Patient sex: F
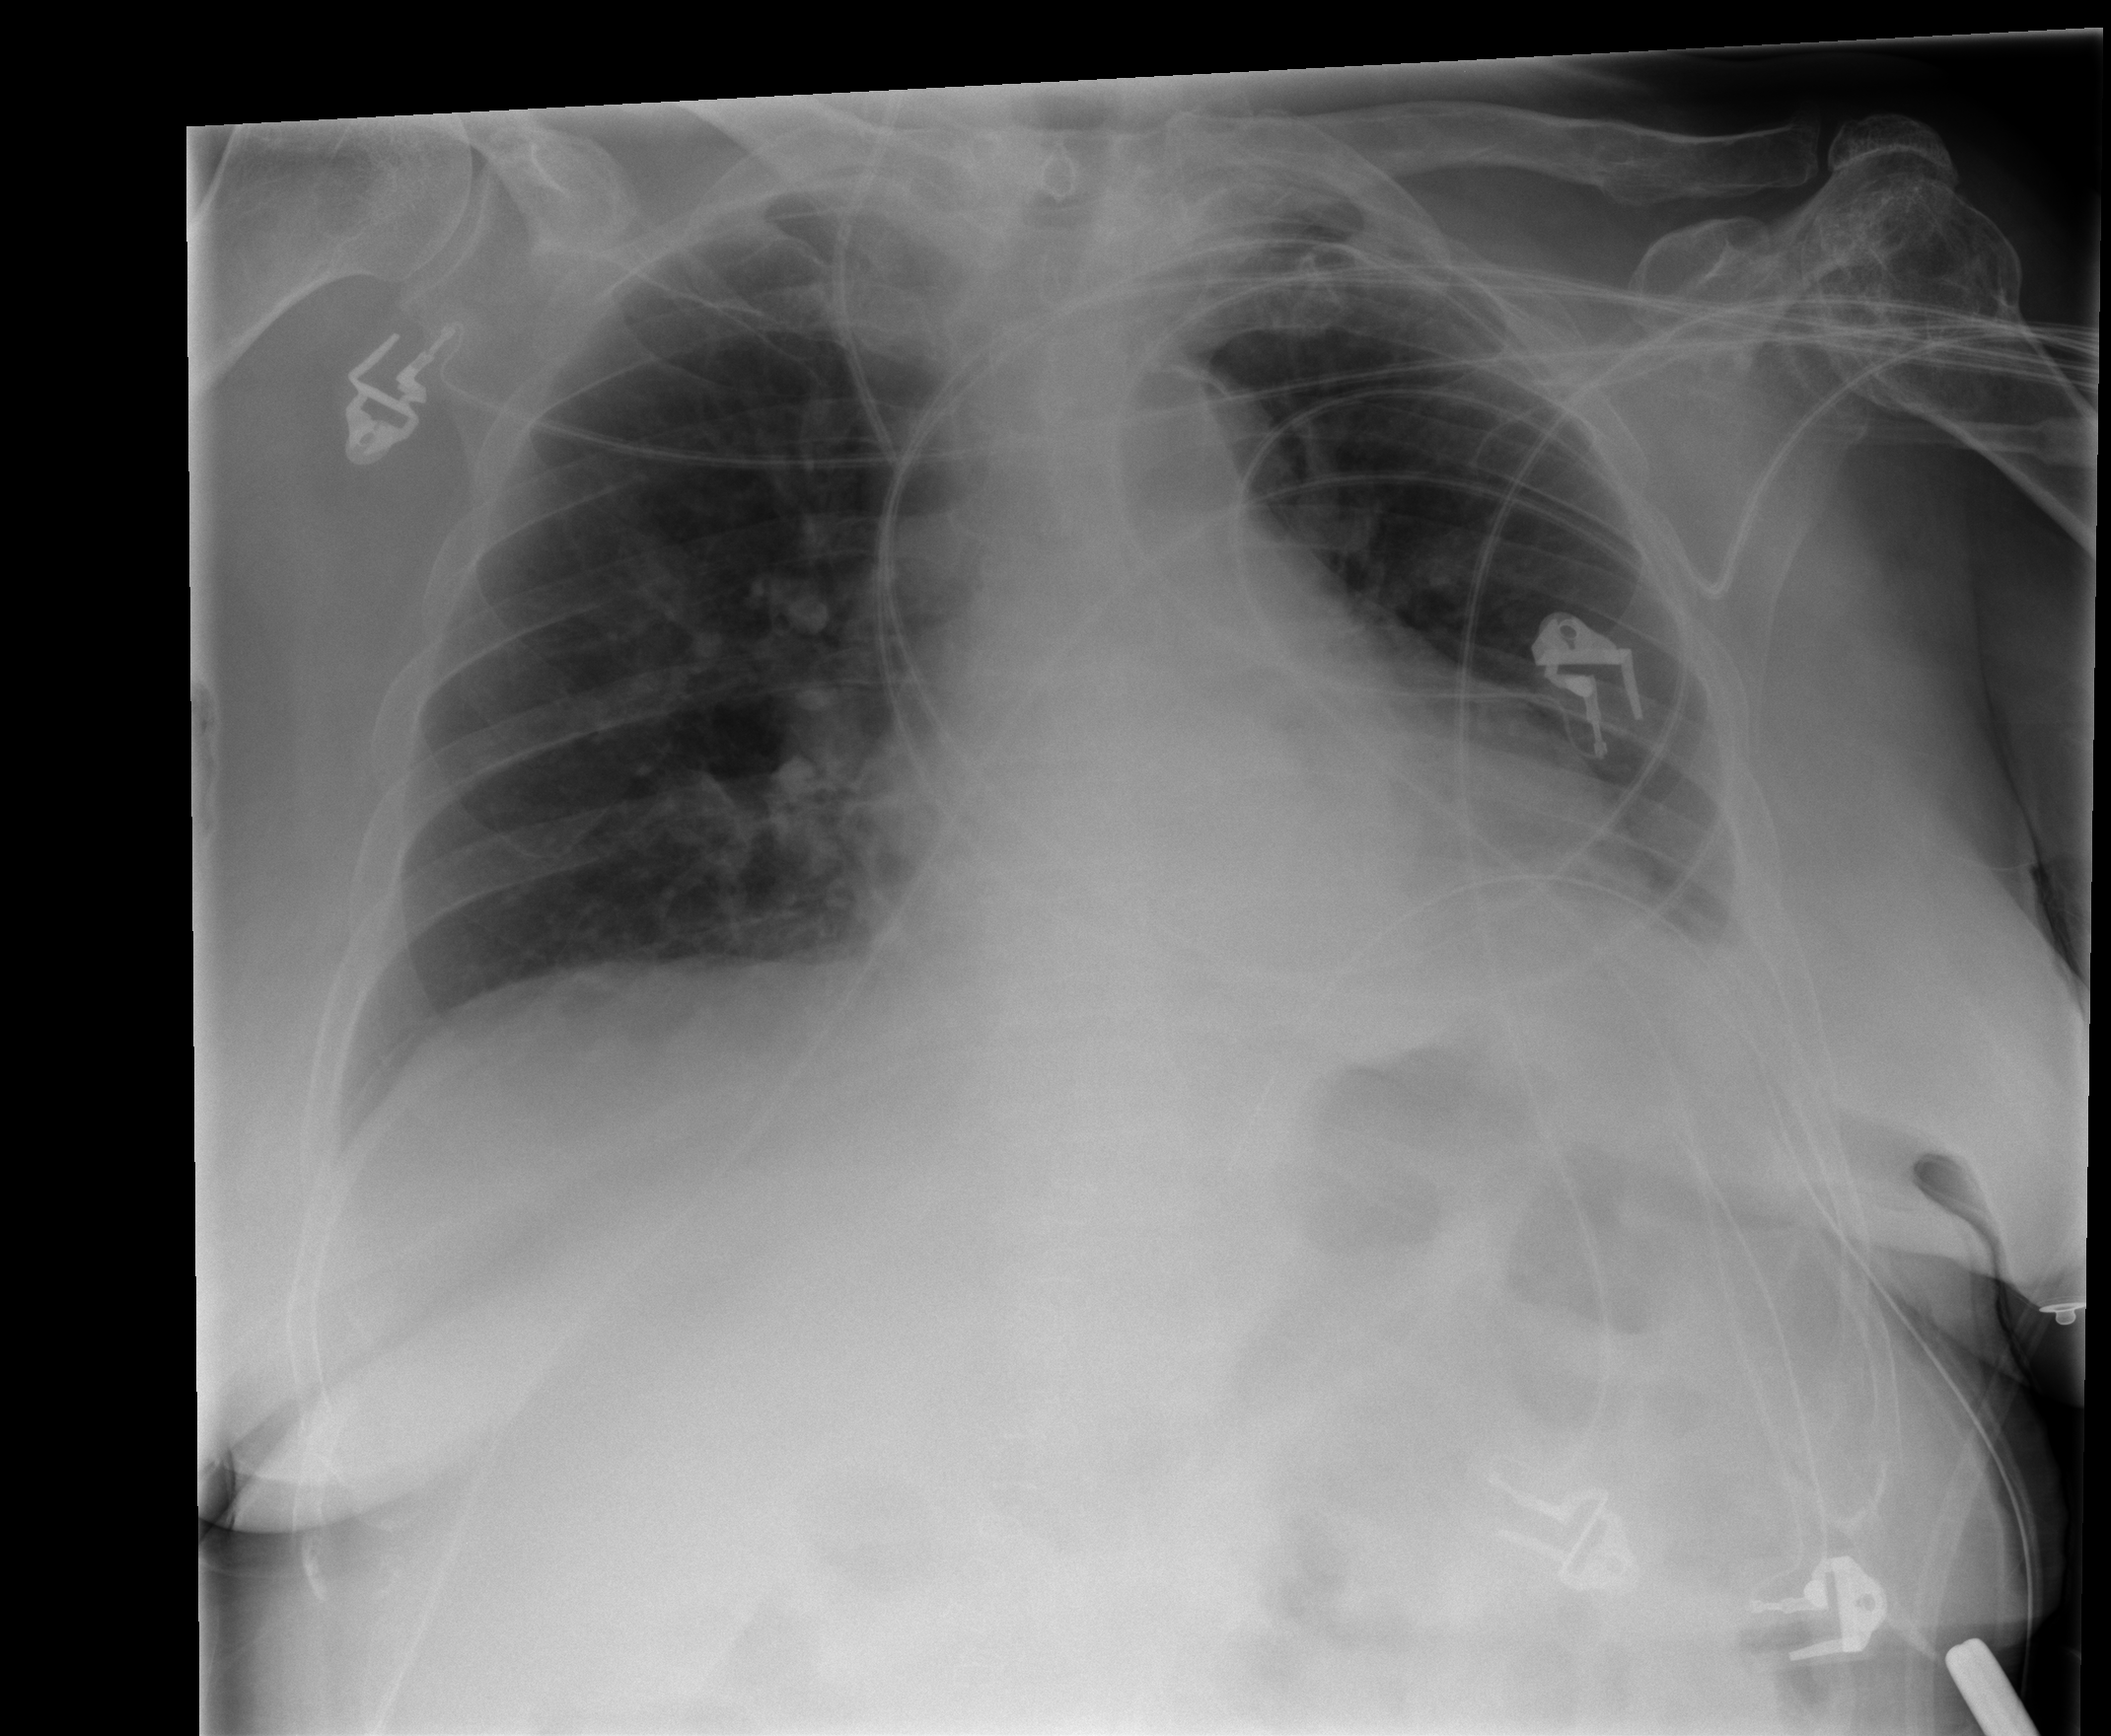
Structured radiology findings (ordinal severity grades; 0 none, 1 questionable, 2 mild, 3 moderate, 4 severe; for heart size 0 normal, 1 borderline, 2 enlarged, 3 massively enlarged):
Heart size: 2
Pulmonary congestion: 0
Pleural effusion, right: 0
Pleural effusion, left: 2
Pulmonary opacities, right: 0
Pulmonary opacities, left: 0
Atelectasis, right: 1
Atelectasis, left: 1